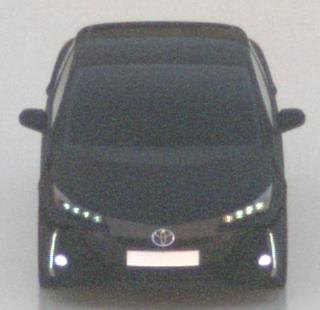
Make: Toyota
Model: Prius 1.8 Plug-In Hybrid
Detailed model: Prius (XW5) Plug-In
Model produced from: 2019/07
Model produced until: 2020/07
Doors: 5
Color: black
Road condition: wet road
Daytime: sunrise or sunset
Contrast: medium contrast